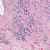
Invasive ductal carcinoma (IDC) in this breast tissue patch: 0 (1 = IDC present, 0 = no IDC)